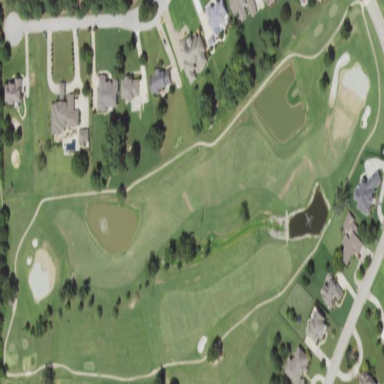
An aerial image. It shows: Designated golf cart path.